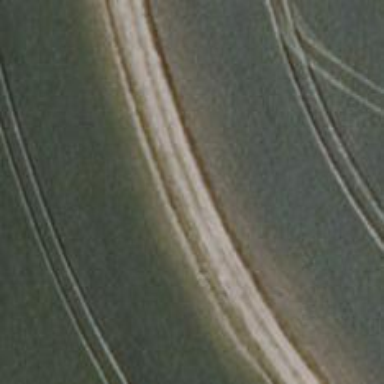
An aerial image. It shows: Track road with grade4 tracktype.